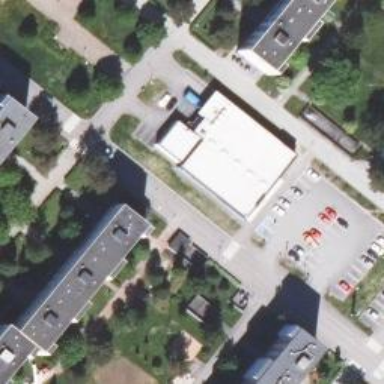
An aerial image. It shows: Convenience shop.